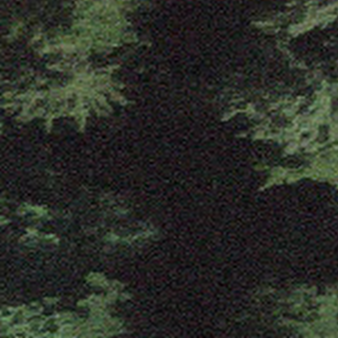
Label: other